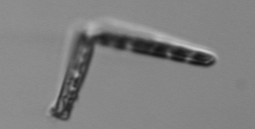
Label: Thalassionema